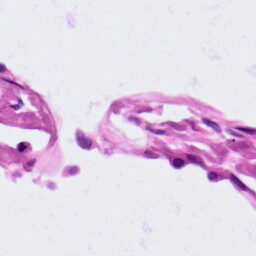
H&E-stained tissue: Lung